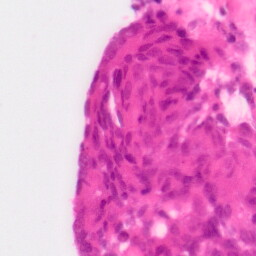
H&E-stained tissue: Colon